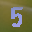
Label: 5